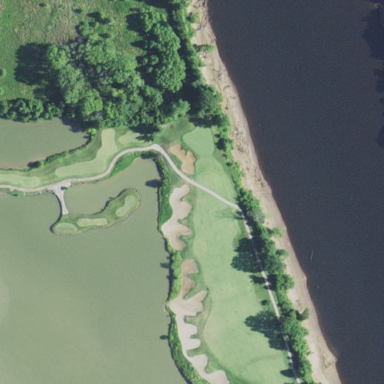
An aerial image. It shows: Sandy area is golf bunker.